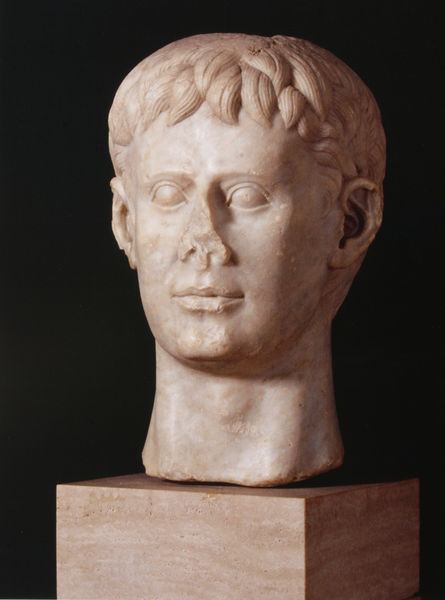
Titel: Porträtkopf aus Lanuvio
Standort: Rom
Institution: Deutsches Archäologisches Institut
Schlagwörter: kopf, mann, frisur, haar, marmor, mund, nase, ohr, stirn, weiss, jung, augen, haupt, herodes, sockel, stein, hals, portrait, porträt, figur, haare, kinn, lippen, locken, ohren, skulptur, lächeln, ausdruck, kaiser, büste, sein, foto, antike, blind, visage, kurz, rom, fragment, römer, kaputt, abwesend, jüngling, antik, griechisch, struktur, griechenland, viereckig, basis, kräftig, kurzhaarfrisur, gabel, klassisch, mittelmeer, zange, kubus, augustus, cäsar, nero, gebrochen, halz, beschädigt, julius, alexander, augapfel, profilierung, fehlstelle, fehlend, portraitbüste, adamsapfel, kopfstück, bruchstelle, pofilierung, profillierung, römischer kaiser, nase ab, dffdsf, friechisch, justinian, kaissesr